Field crop: maize
Growth stage: 2
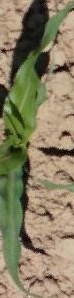
Species: maize